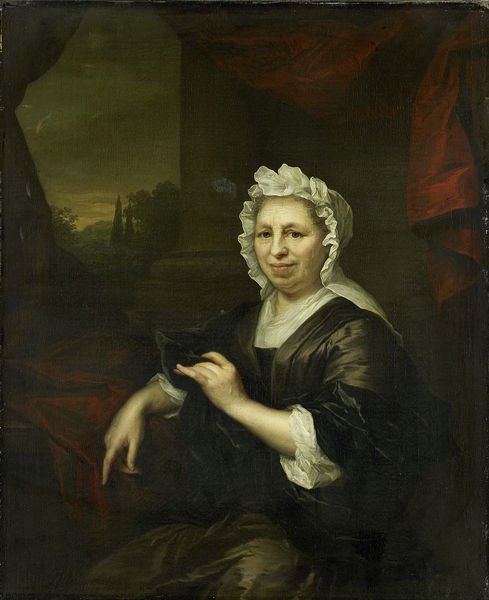
Titel: Brechje Hooft (1640-1721). Weduwe van Harmen van de Poll.
Künstler: Arnold Boonen
Standort: Amsterdam
Institution: Rijksmuseum
Schlagwörter: baum, dunkel, gemälde, hand, himmel, kopf, weiß, bäume, landschaft, sitzen, finger, frau, hintergrund, kleid, mund, nase, raum, schwarz, säule, ausblick, blick, dame, rot, schleier, tuch, haube, alt, arm, arme, augen, gesicht, hände, portrait, porträt, vorhang, öl, natur, gebüsch, mantel, sessel, sitzend, stoff, kontrast, lippen, wald, helldunkel, zypressen, kopfbedeckung, lächeln, farbe, gardine, witwe, kopftuch, ernst, faltenwurf, rüschen, laubbaum, besorgt, gewandt, akazie, mud, store, frau haube, frau haube landschaft trauer sitzend